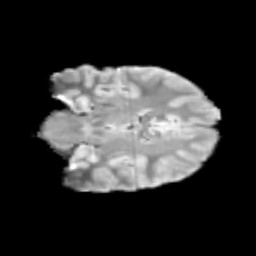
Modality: T2w
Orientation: coronal
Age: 10
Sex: male
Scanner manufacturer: siemens
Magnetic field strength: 3 T
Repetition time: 3.8 s
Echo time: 0.07 s